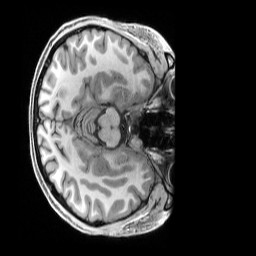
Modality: T1w
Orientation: axial
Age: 24
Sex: male
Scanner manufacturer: siemens
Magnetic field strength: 3 T
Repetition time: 2.5 s
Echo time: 0.00296 s